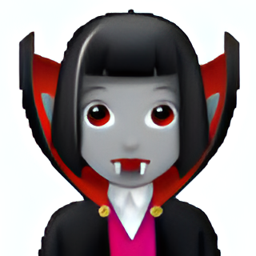
Name: woman vampire medium light skin tone
Emoji: 🧛🏼‍♀️
Group: People & Body
Sub-group: person-fantasy